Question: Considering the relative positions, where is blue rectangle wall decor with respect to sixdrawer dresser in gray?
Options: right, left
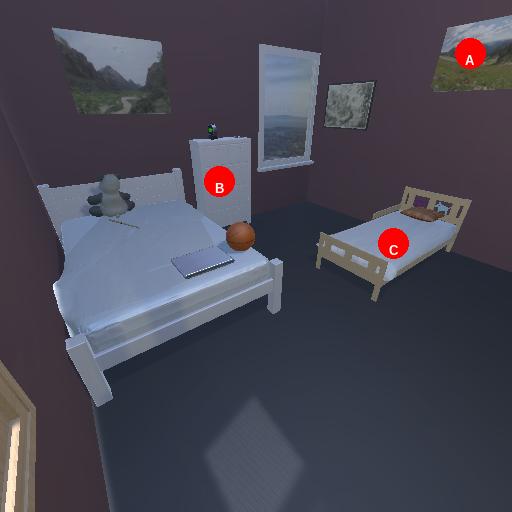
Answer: right